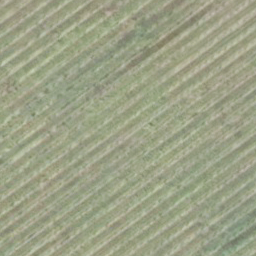
Label: agricultural